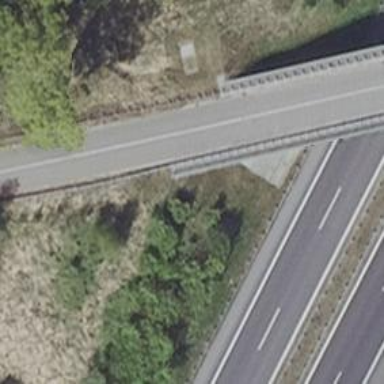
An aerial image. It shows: Tertiary road passing over bridge.